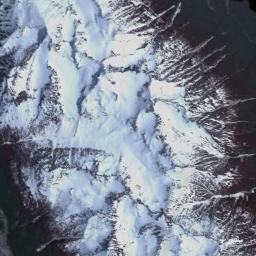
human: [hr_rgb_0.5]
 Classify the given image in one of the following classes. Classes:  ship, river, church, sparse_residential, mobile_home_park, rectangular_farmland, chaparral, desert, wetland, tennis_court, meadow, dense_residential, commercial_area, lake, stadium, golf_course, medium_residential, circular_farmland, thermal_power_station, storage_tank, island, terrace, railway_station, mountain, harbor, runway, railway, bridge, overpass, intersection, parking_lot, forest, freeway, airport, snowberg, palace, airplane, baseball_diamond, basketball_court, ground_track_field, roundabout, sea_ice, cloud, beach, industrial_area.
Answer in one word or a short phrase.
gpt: snowberg